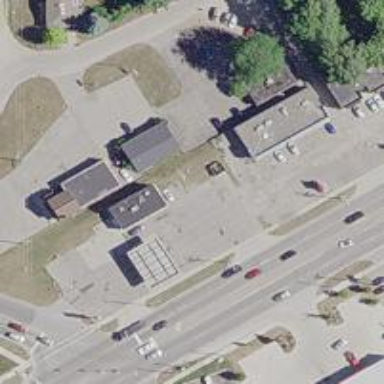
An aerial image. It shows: Convenience shop.